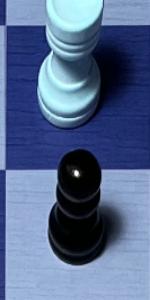
Label: Pawn_Black